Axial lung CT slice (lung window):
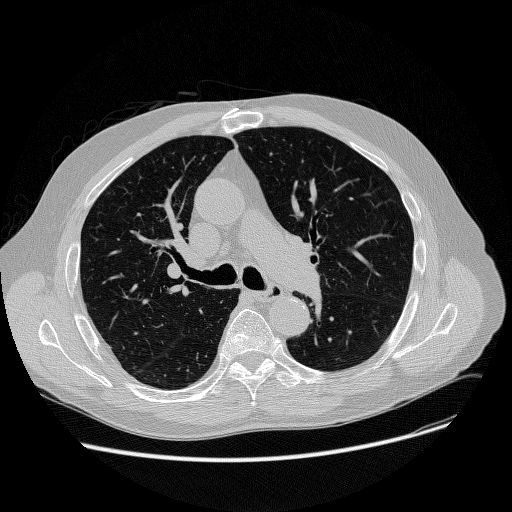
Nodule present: no